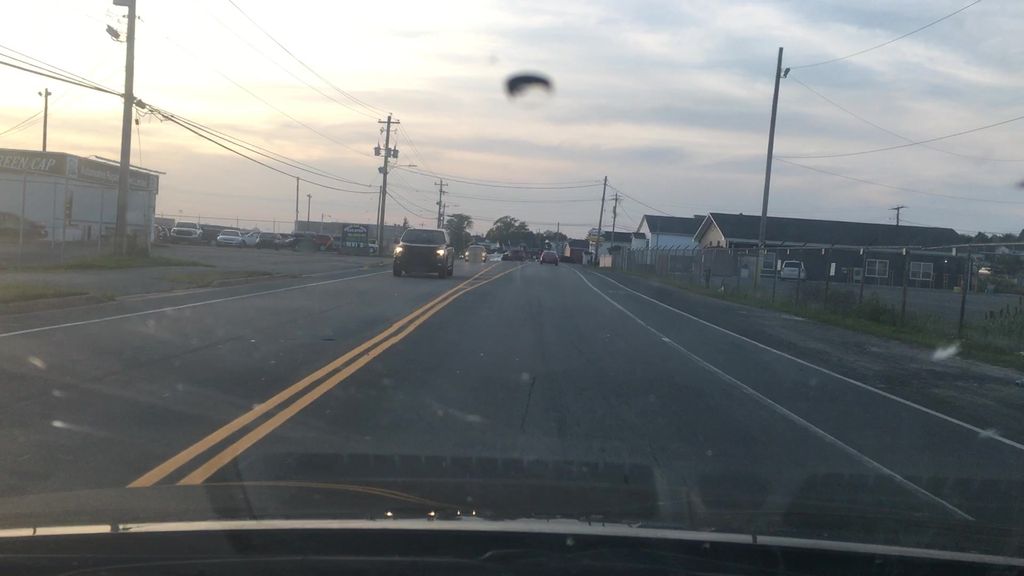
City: halifax